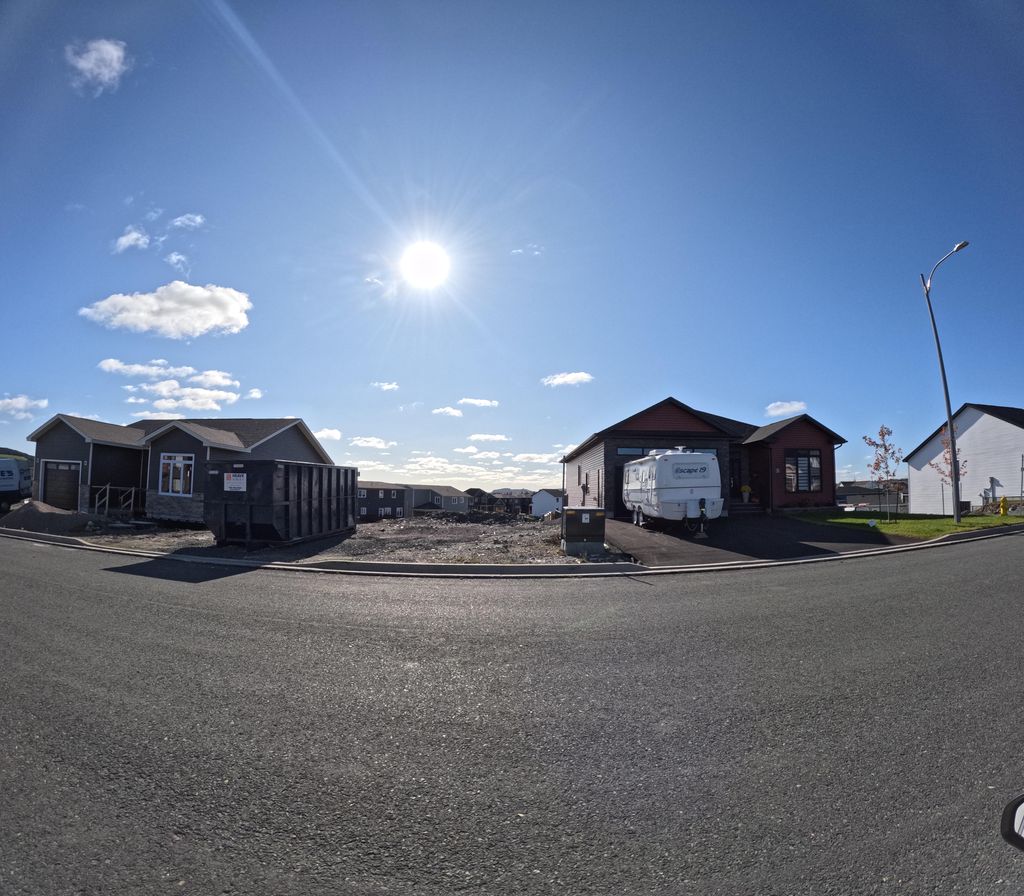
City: st_johns